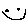
Label: smiley face